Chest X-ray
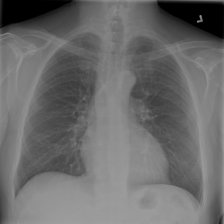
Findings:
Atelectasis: negative
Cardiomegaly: negative
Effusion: negative
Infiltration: negative
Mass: negative
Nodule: negative
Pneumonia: negative
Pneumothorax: negative
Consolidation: negative
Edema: negative
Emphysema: negative
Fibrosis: negative
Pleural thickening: negative
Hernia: negative